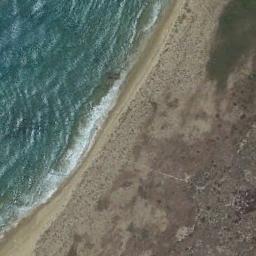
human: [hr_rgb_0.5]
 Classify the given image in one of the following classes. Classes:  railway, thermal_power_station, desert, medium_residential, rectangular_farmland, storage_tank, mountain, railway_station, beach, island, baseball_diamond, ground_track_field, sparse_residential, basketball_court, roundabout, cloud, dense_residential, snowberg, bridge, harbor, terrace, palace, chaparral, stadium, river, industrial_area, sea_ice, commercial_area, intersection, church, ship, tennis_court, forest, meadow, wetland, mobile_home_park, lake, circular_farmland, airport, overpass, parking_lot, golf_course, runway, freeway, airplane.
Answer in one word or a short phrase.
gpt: beach